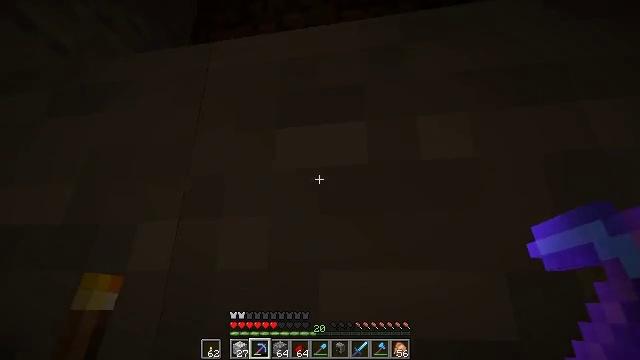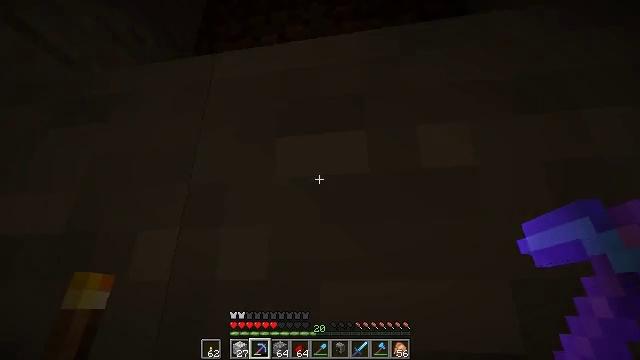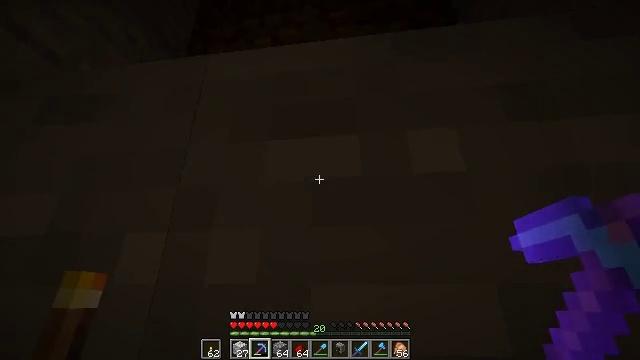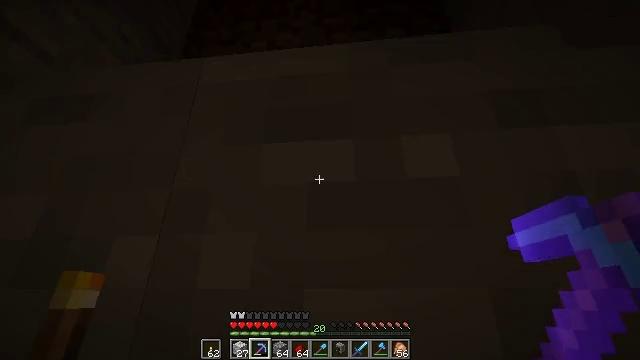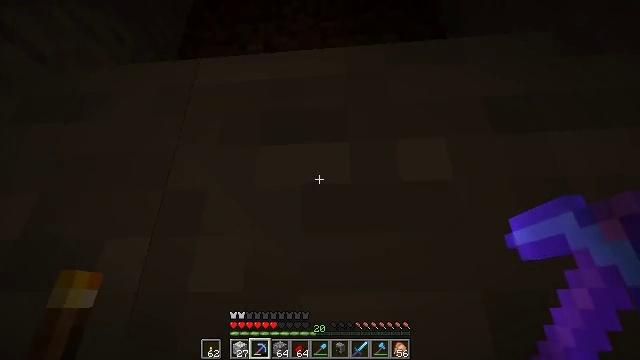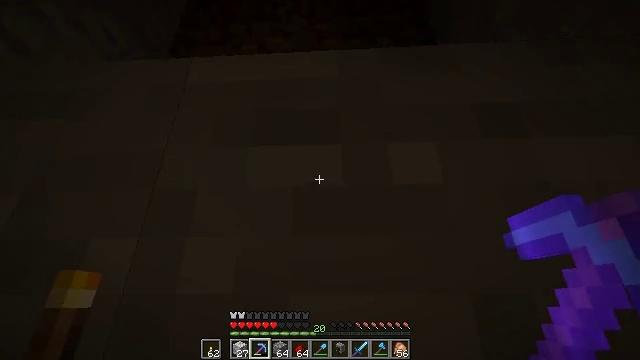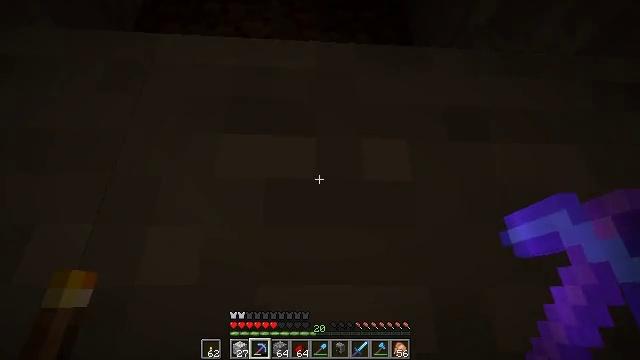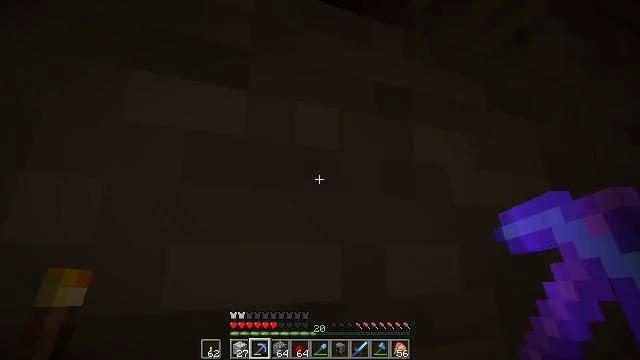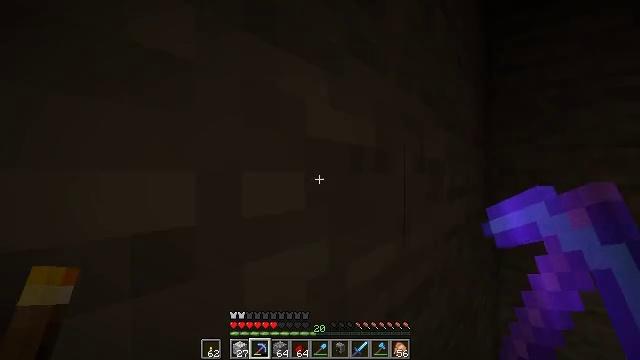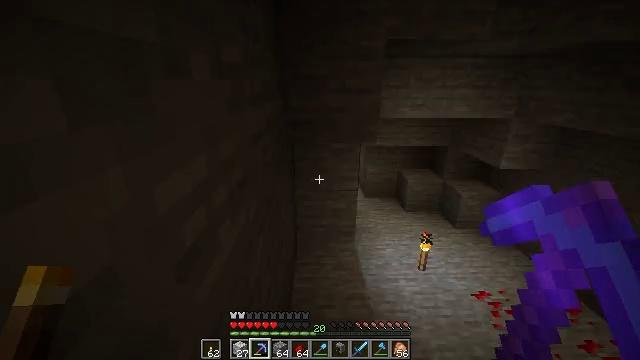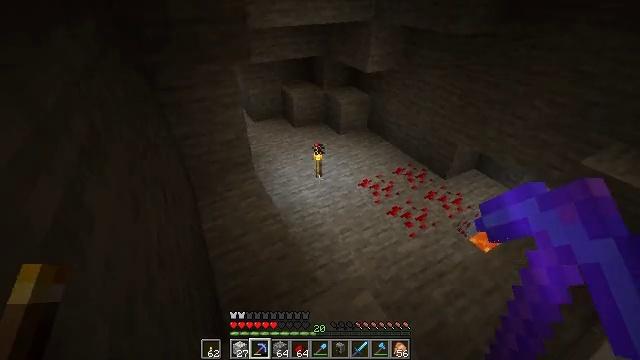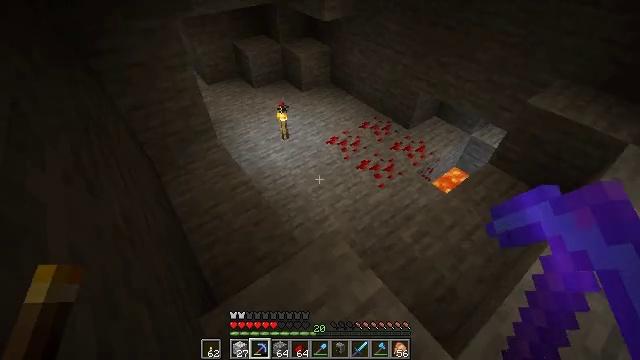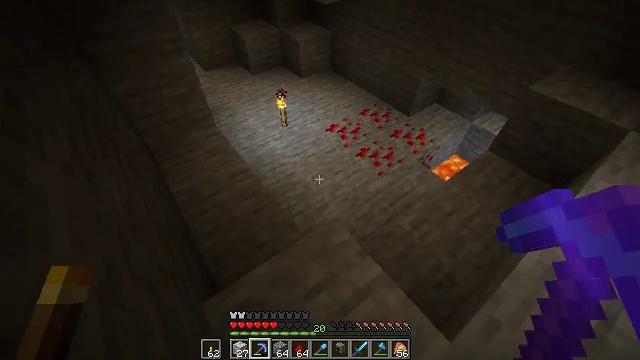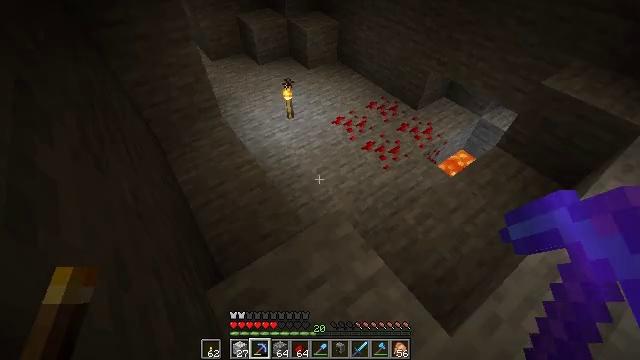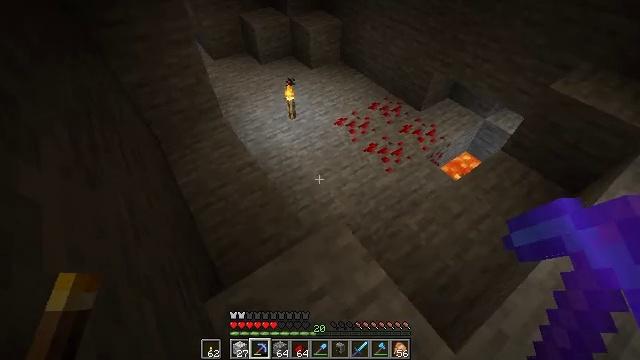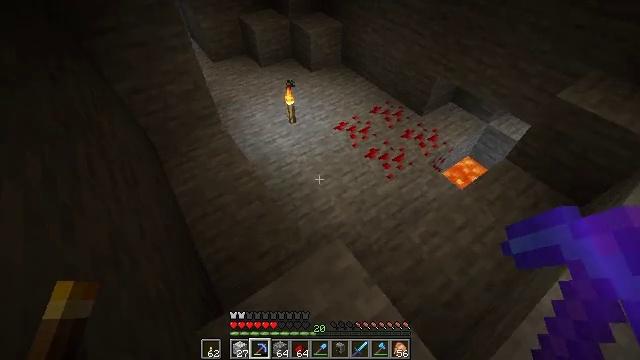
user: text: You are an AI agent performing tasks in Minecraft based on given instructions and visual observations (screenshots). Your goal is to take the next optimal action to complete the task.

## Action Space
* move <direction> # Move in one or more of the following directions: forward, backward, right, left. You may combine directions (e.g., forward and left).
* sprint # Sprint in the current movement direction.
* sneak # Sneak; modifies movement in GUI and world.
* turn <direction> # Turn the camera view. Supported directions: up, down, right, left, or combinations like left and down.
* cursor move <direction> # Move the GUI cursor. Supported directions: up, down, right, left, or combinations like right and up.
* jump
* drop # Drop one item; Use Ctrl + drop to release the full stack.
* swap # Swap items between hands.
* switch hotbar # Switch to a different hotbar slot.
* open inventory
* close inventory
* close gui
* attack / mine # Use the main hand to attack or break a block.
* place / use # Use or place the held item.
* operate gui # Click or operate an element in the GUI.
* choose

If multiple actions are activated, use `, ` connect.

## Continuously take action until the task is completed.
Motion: motion action
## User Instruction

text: Use a pickaxe to gather redstone ore.
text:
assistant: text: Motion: turn up
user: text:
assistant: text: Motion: turn right
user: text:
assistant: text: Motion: turn right
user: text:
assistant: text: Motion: turn right
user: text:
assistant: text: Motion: turn right
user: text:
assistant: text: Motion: turn right and down
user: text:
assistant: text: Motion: turn right and down
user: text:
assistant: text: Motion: turn right and down
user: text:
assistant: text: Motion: turn right and down
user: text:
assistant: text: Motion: turn right and down
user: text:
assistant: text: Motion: turn right and down
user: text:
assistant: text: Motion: turn down
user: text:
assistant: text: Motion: turn left and down
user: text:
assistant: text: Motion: move forward
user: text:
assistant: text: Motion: move forward
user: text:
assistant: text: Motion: move forward
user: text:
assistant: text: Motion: move forward
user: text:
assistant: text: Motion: move forward
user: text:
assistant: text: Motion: move forward, sprint, turn right and down
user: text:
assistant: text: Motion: move forward, sprint, turn right and down
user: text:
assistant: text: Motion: move forward, sprint, turn right and down
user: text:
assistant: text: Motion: move forward, sprint, turn right and down
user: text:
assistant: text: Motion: move forward, turn right and down
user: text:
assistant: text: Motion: move forward, turn right
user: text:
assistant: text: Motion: move forward
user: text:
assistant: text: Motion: no_op
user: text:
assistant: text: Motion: turn left and up
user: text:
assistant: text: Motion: turn left and up
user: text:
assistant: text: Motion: turn left
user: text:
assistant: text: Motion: no_op